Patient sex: F
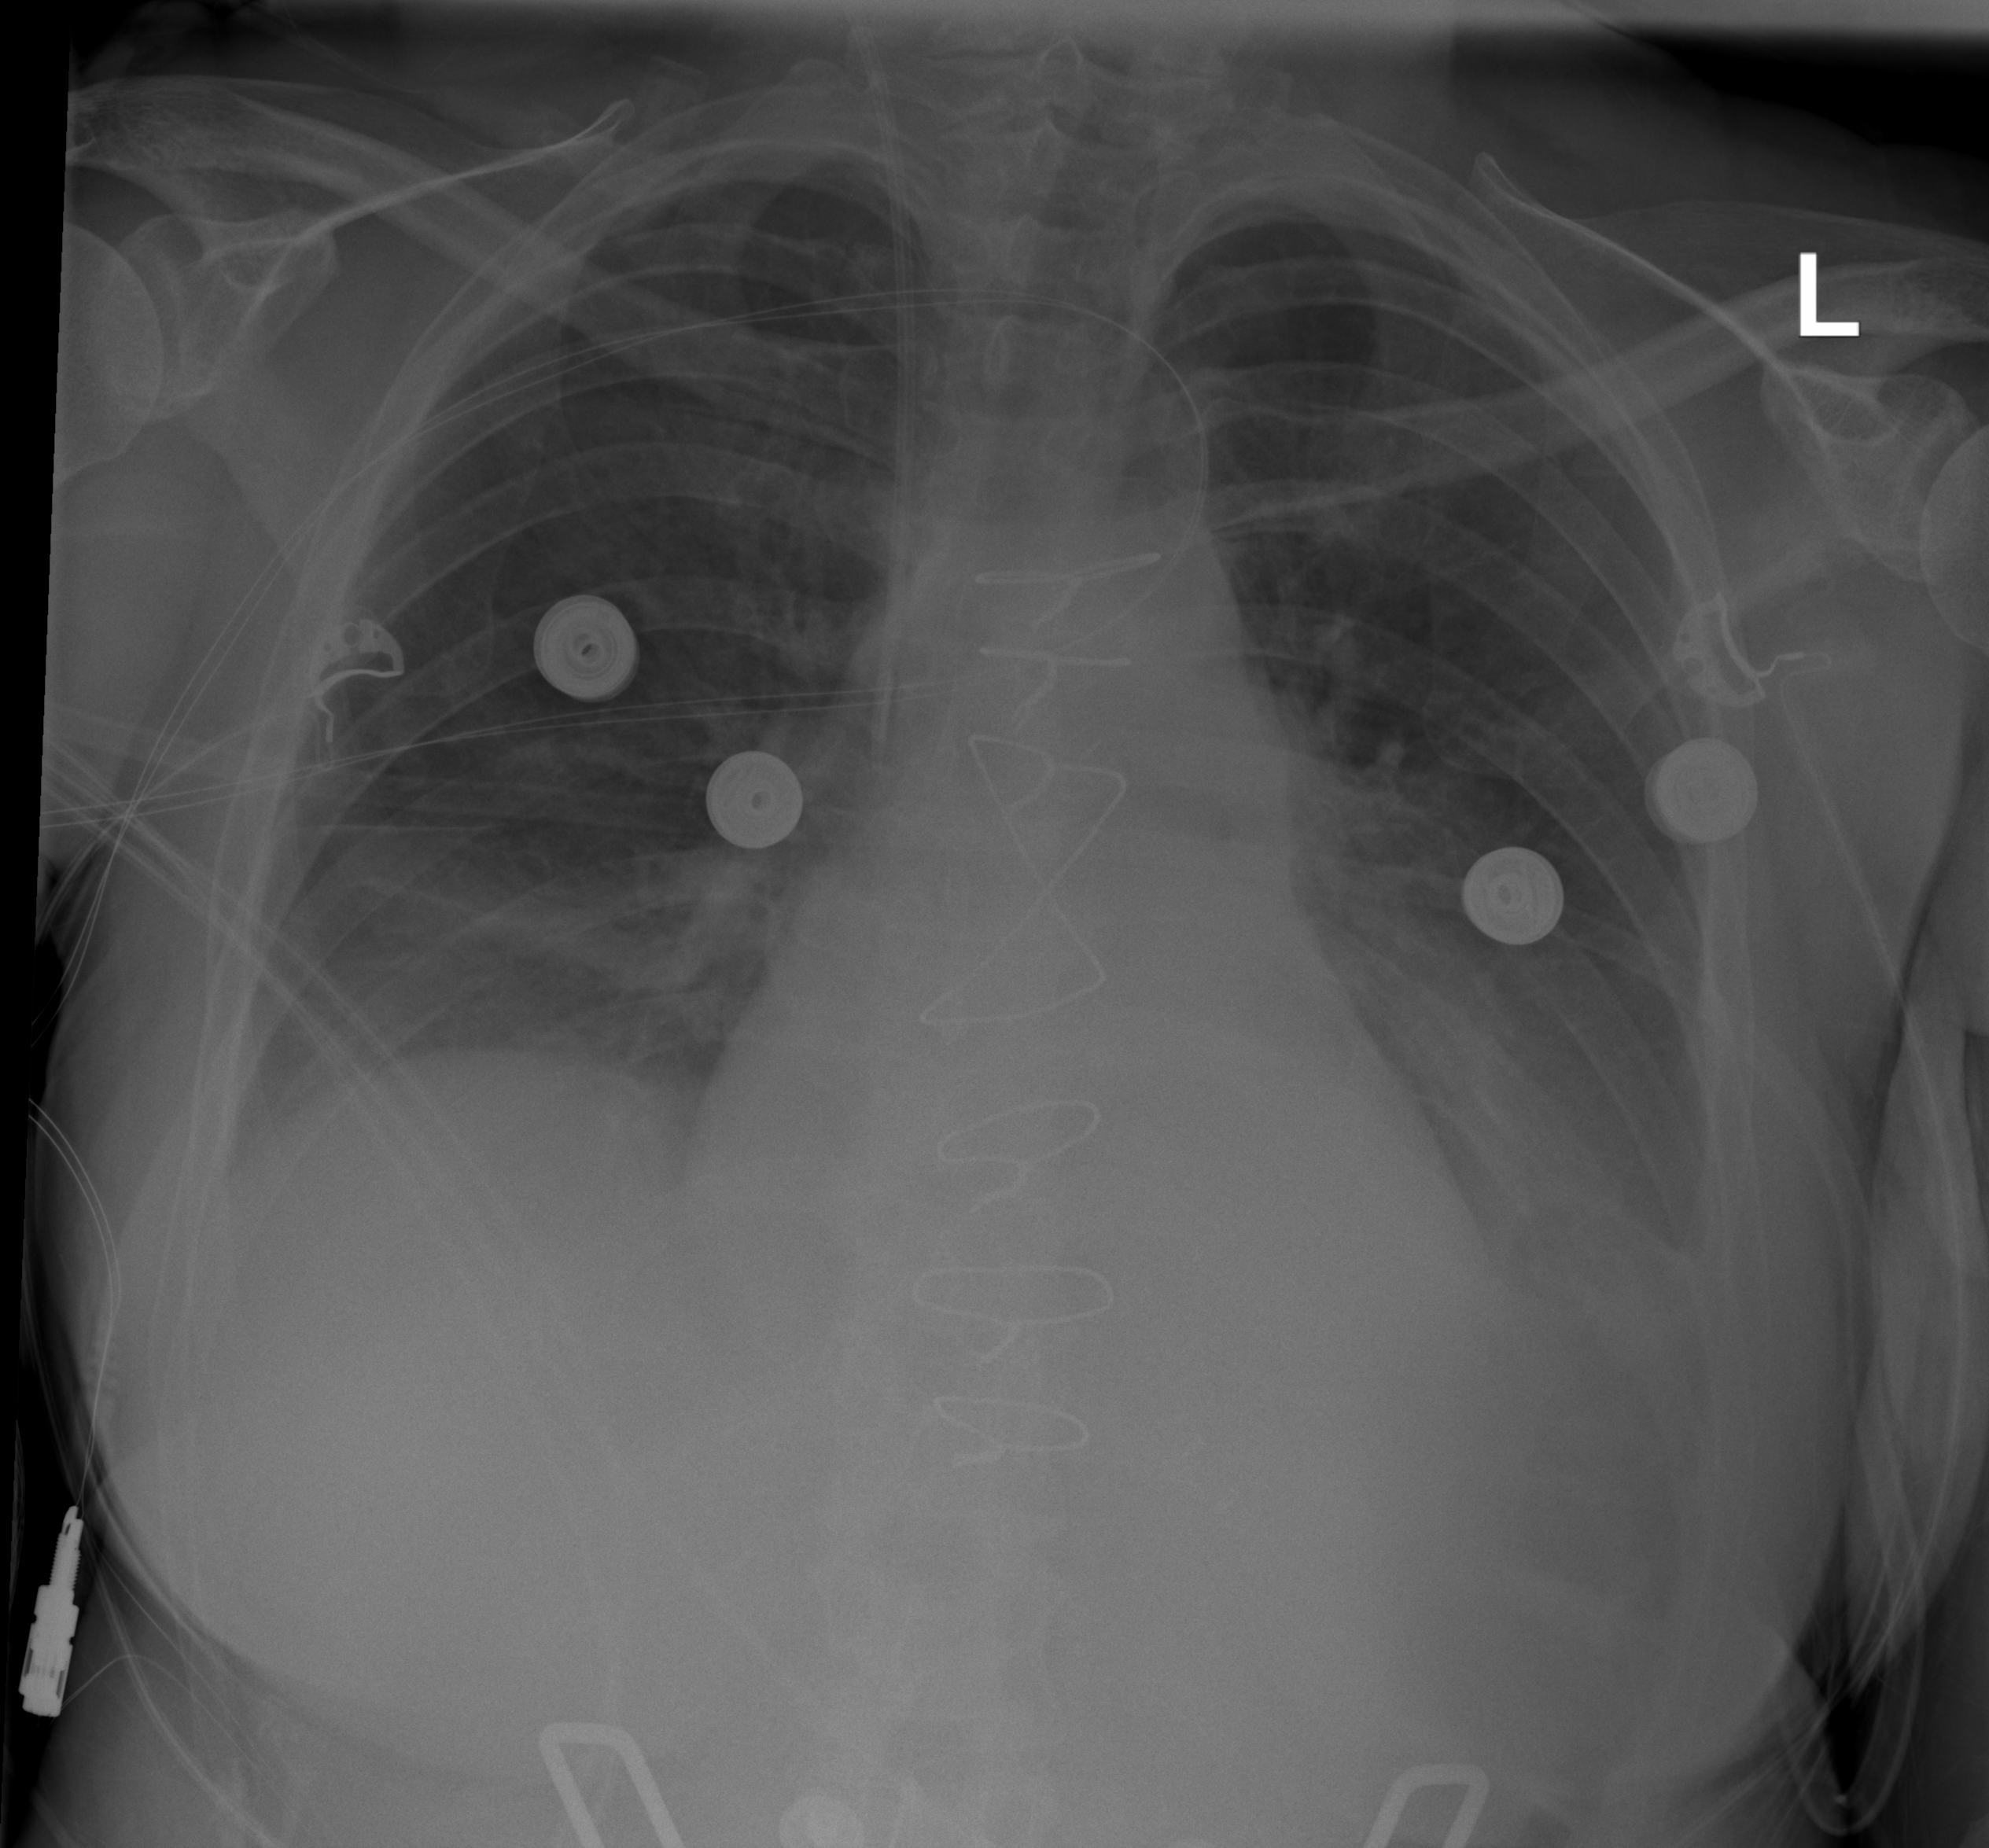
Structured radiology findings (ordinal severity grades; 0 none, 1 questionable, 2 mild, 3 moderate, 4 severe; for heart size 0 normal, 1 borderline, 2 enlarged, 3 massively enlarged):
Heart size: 1
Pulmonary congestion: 0
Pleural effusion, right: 2
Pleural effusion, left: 3
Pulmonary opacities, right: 0
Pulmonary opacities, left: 0
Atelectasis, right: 2
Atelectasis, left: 2